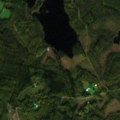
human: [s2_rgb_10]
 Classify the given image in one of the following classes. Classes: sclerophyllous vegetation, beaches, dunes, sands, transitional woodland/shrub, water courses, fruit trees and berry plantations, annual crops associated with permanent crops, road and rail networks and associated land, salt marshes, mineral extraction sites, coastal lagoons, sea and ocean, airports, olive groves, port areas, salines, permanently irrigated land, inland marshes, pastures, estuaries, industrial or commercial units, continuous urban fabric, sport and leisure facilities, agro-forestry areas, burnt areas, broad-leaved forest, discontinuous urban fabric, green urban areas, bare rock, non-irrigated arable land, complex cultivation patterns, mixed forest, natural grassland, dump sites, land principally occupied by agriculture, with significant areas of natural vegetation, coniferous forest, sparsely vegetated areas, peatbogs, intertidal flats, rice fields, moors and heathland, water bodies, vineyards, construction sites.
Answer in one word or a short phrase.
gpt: land principally occupied by agriculture, with significant areas of natural vegetation, broad-leaved forest, coniferous forest, mixed forest, transitional woodland/shrub, water bodies